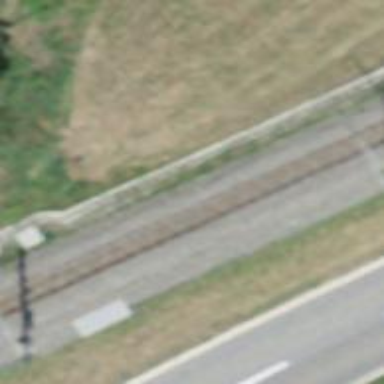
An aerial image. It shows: Narrow-gauge railway with single track. The railway is electrified with contact line.